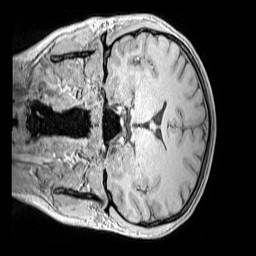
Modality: MP2RAGE
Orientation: coronal
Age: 13
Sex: female
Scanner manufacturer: siemens
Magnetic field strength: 3 T
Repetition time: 4 s
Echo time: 0.00299 s